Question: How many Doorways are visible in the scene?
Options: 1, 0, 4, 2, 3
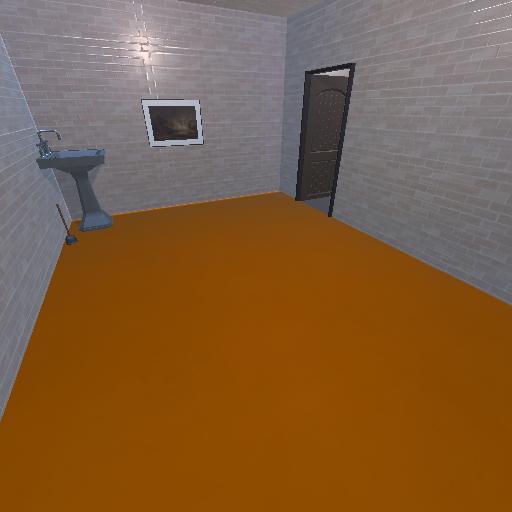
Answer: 1